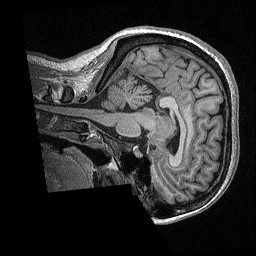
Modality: T1w
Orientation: sagittal
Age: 31
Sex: female
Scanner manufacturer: siemens
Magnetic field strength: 3 T
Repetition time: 2.3 s
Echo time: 0.00298 s